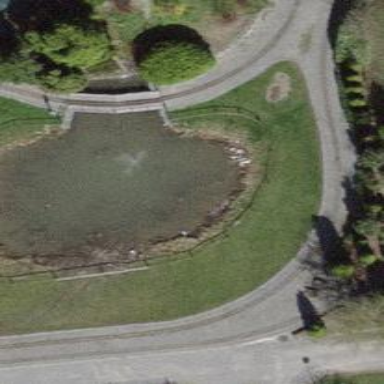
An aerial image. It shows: Serene pond surrounded by nature.